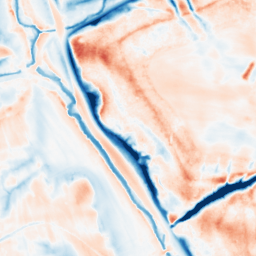
Category: multiscale
Decomposition family: dog_multiscale
Decomposition parameters: sigma_ratio: 1.6
n_scales: 6
base_sigma: 0.5
Upsampling method: cubic_mitchell
Upsampling parameters: scale: 8
Upsampling scale: 8